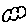
Label: cloud